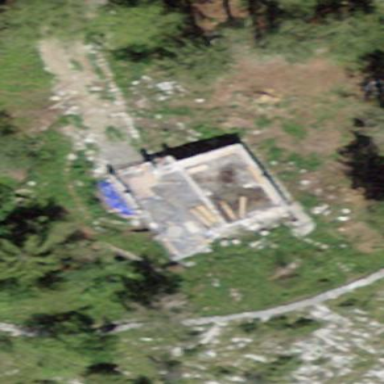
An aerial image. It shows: Ruins of building.